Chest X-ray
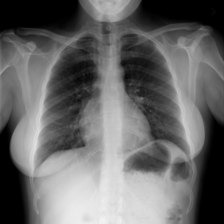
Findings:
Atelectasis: negative
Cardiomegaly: negative
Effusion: negative
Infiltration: negative
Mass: negative
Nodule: negative
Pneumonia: negative
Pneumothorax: negative
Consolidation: negative
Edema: negative
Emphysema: negative
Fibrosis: negative
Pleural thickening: negative
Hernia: negative